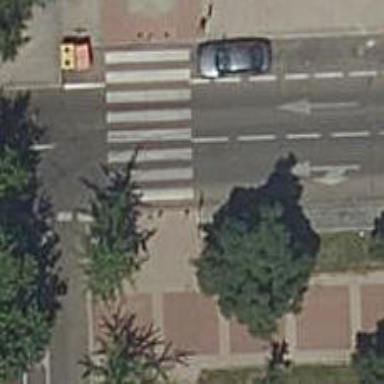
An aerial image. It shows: Uncontrolled crossing on the road.